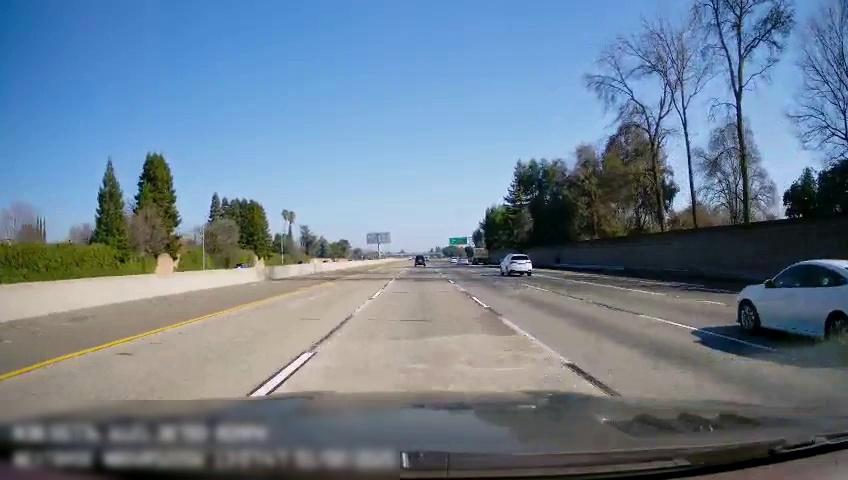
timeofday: Day
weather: Sunny
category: Drivable Space
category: Vehicles | Other LV
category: Vehicles | SUV
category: Vehicles | SUV
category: Vehicles | Car
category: Vehicles | Car
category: Vehicles | Car
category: Lanes | Current Lane
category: Lanes | Alternate Lane
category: Lanes | Alternate Lane
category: Lanes | Alternate Lane
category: Lanes | Alternate Lane
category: Lanes | Alternate Lane
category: Traffic | Signs